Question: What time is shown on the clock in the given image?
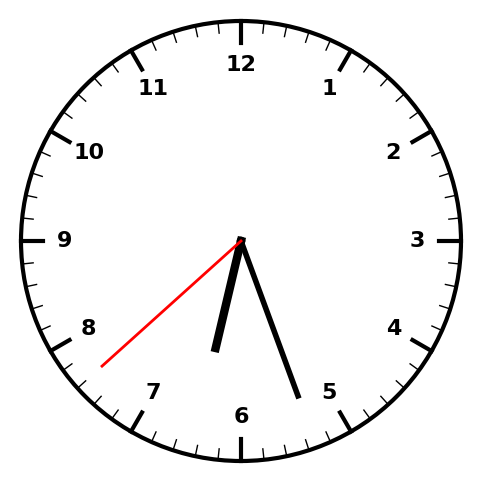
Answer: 06:26:38